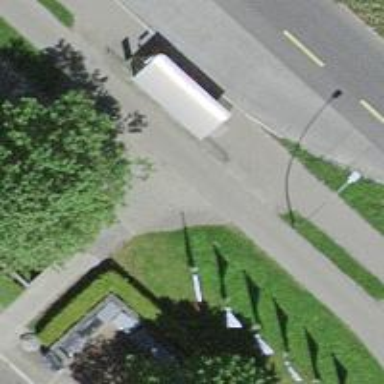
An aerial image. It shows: Asphalt cycleway.